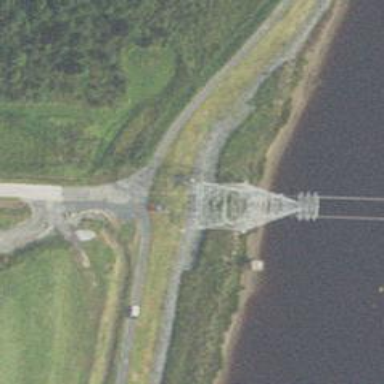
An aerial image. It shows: Power tower.